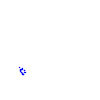
Particle: proton